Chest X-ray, PA view. Patient: 71 years old, sex F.
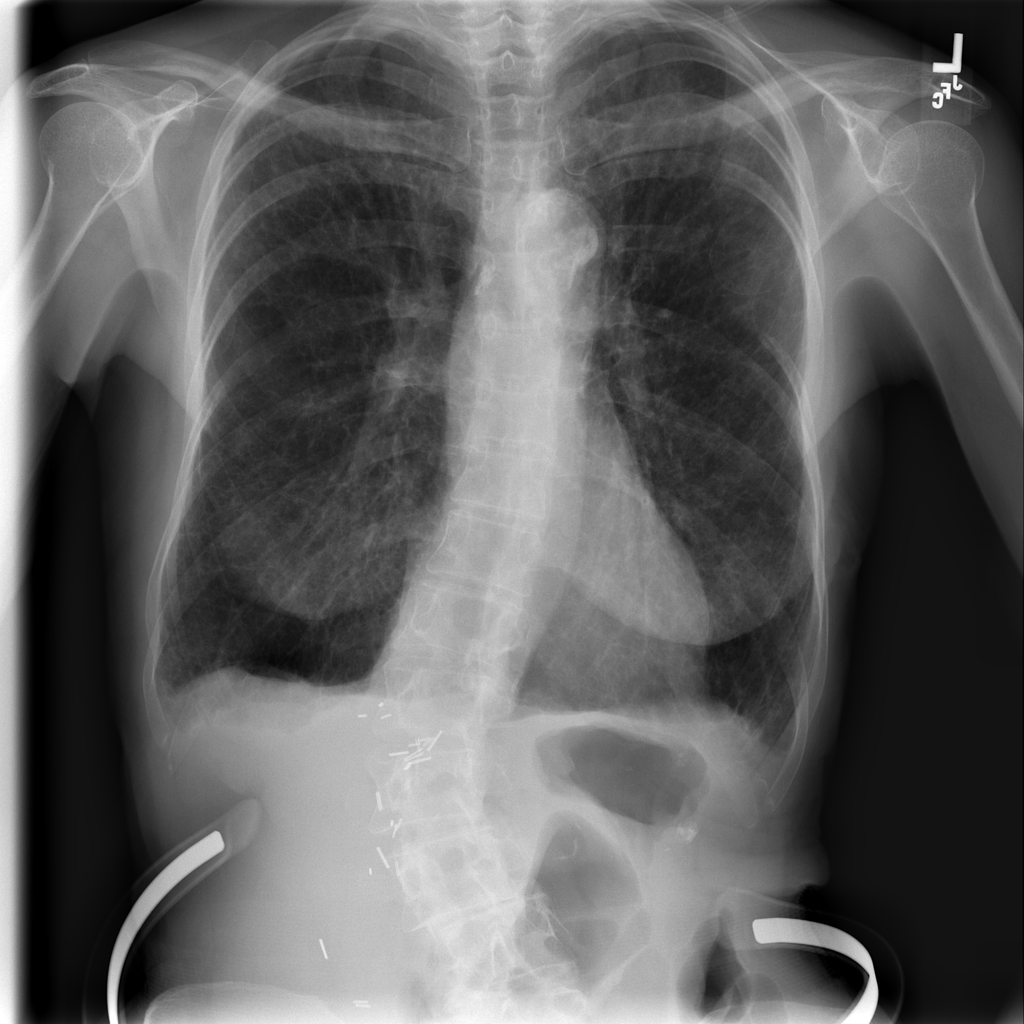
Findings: No Finding